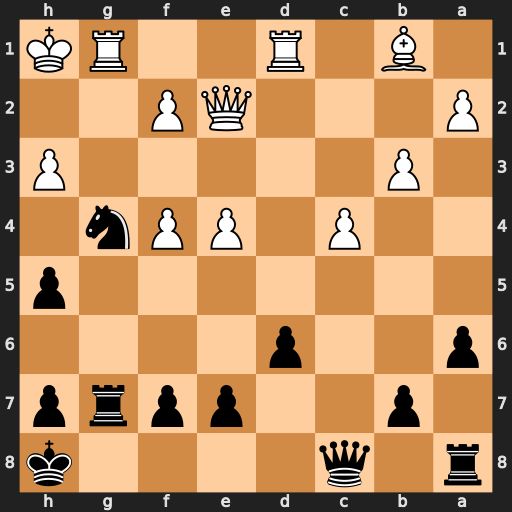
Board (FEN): r1q4k/1p2pprp/p2p4/7p/2P1PPn1/1P5P/P3QP2/1B1R2RK
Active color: b
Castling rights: -
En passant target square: -
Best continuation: Nxf2+ Qxf2 Qxh3+ Qh2 Qf3+